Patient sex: F
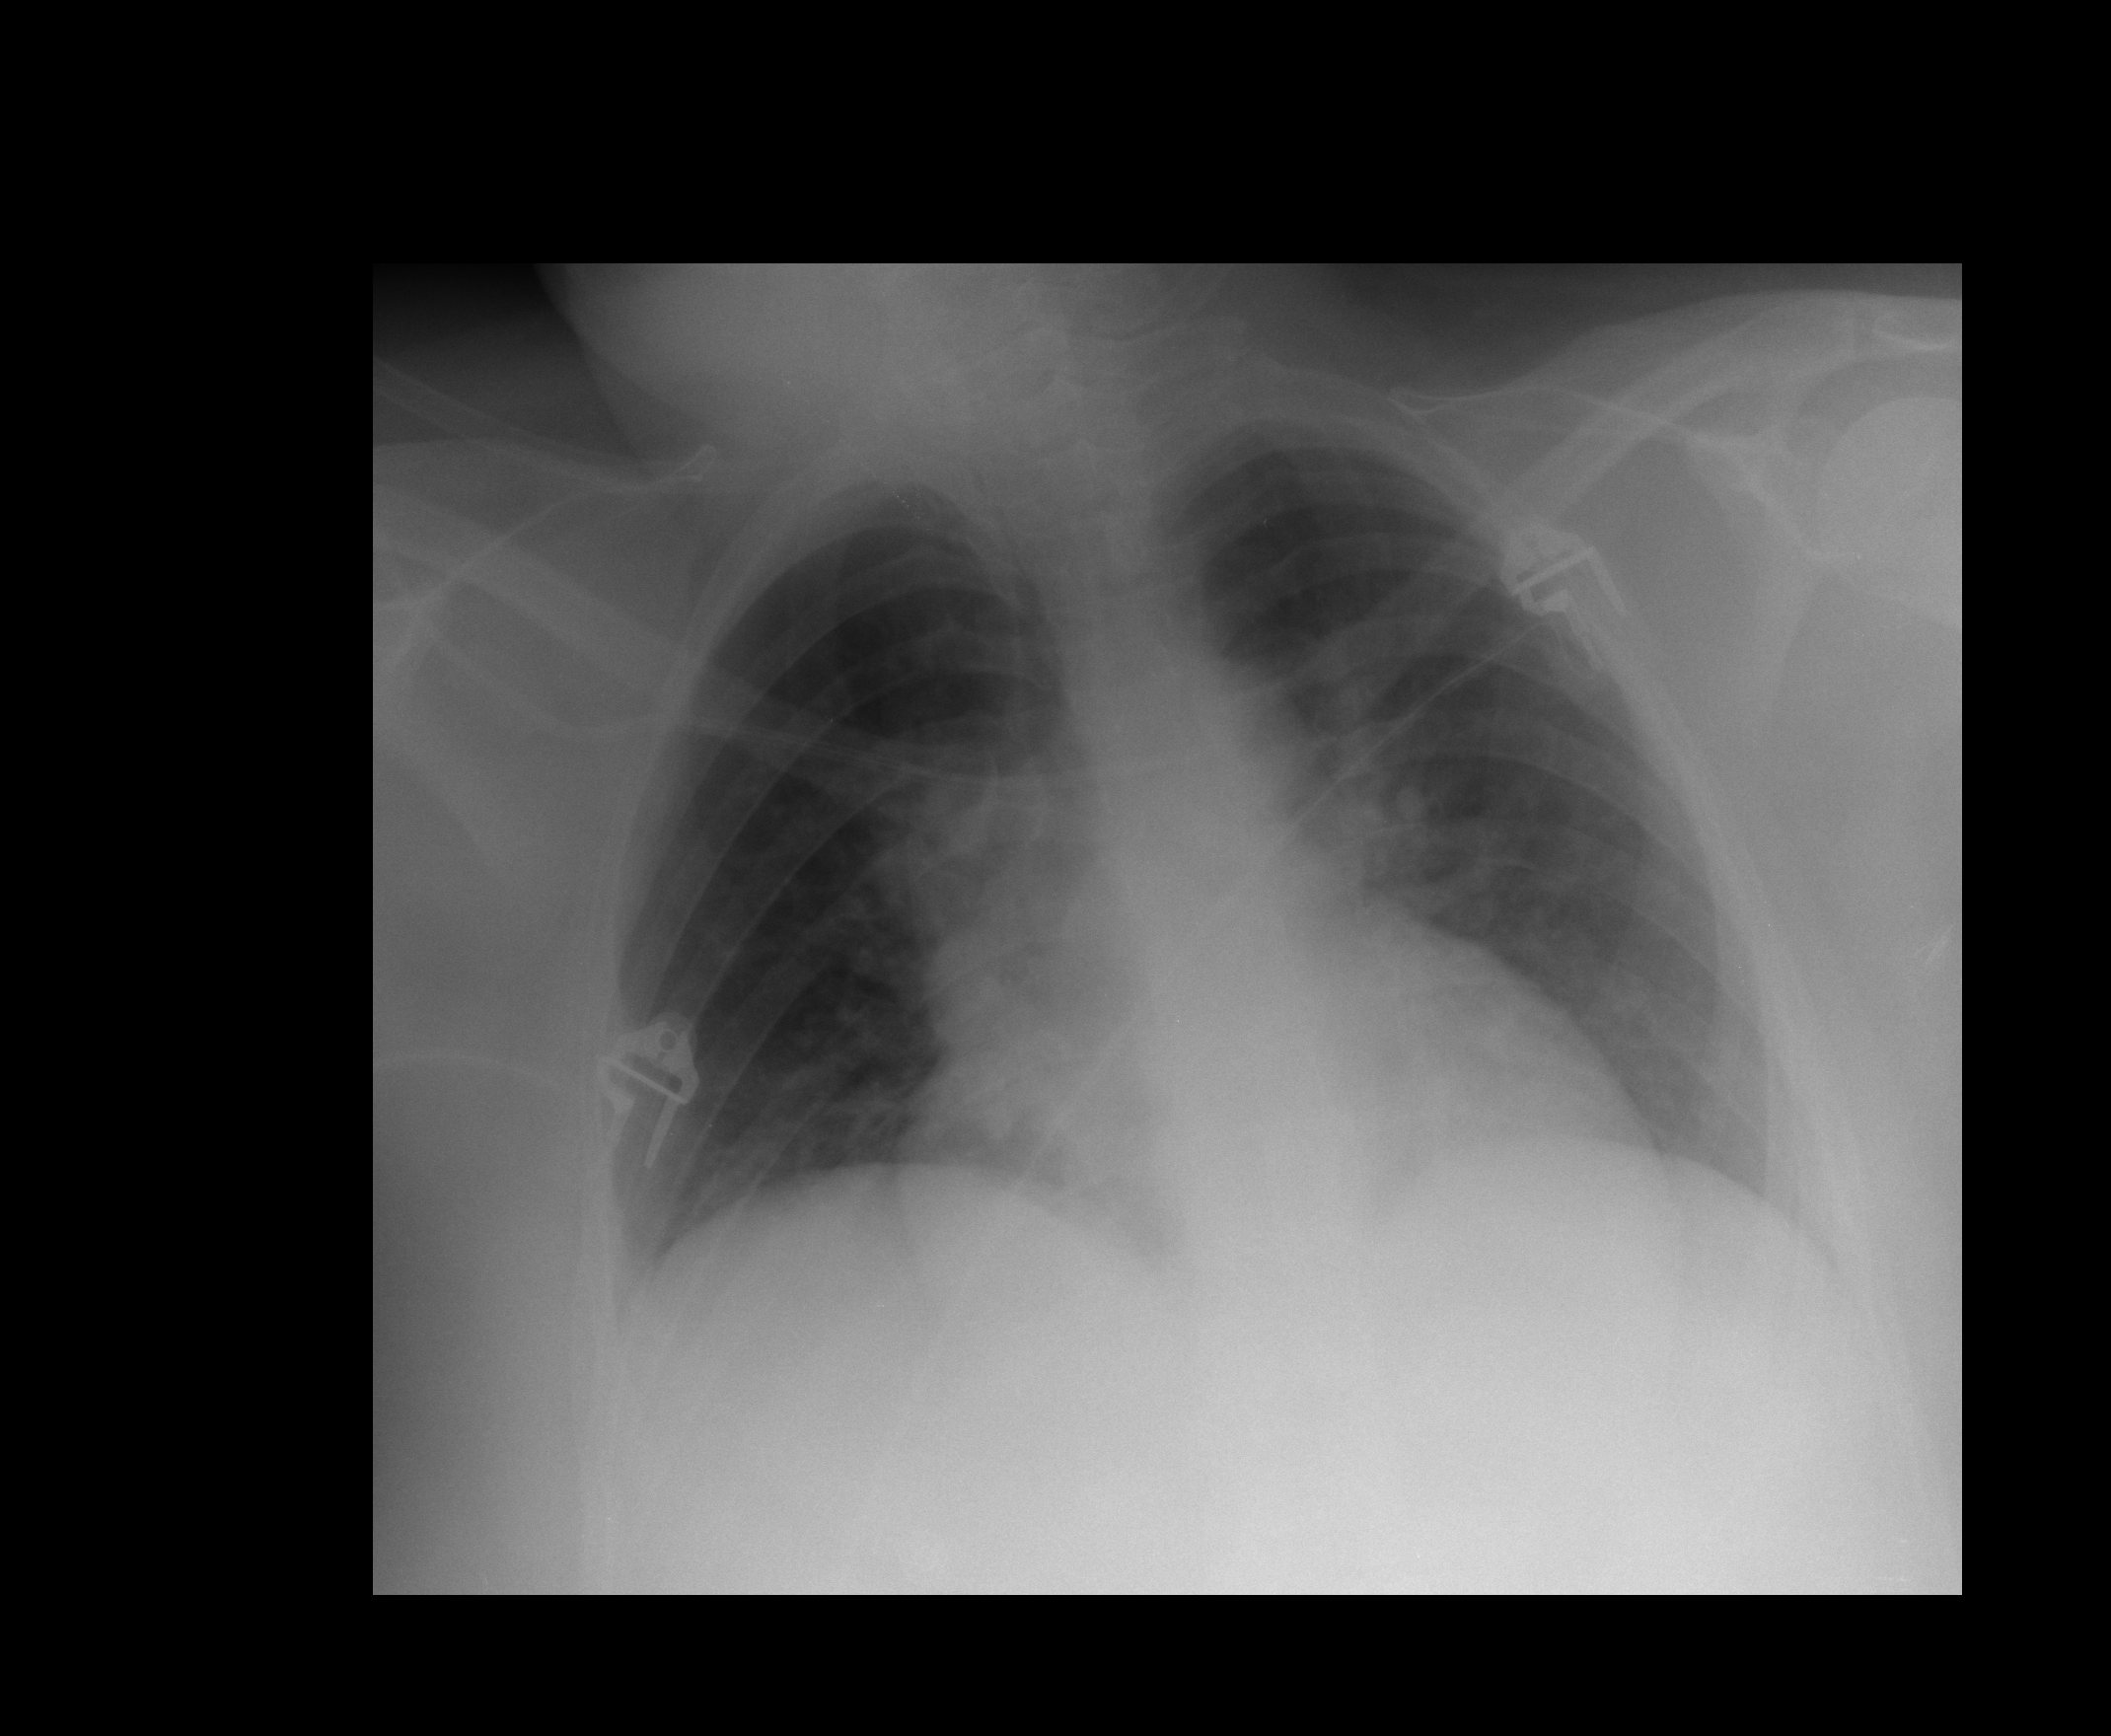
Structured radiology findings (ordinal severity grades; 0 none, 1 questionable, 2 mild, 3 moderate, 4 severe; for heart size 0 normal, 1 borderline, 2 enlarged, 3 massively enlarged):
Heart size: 1
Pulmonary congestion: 0
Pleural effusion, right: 0
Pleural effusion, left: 0
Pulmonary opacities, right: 0
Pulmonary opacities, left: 0
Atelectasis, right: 1
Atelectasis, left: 1